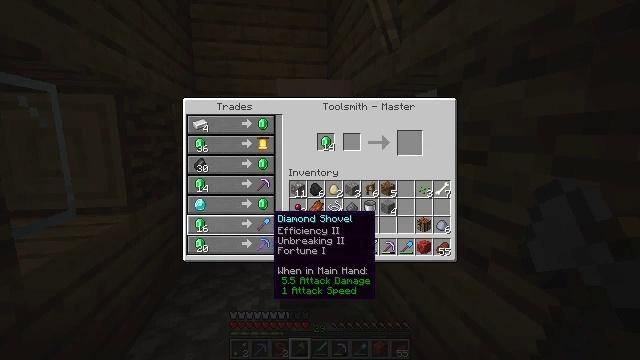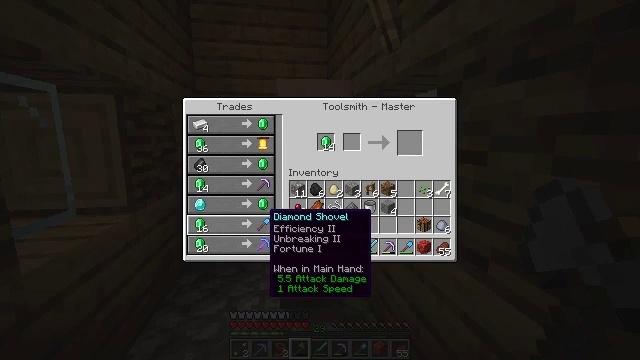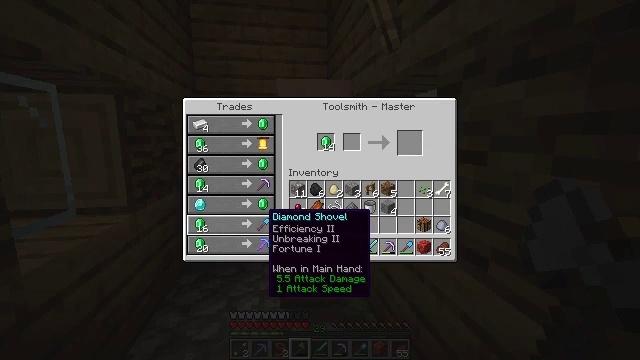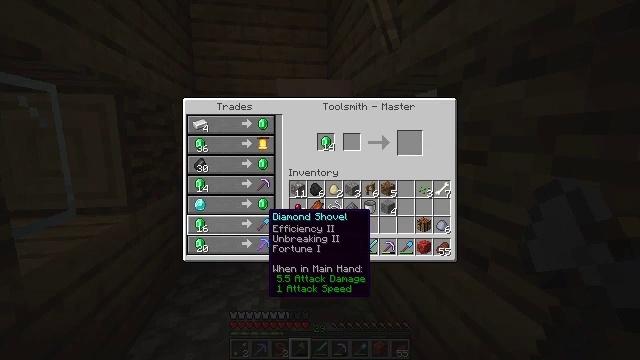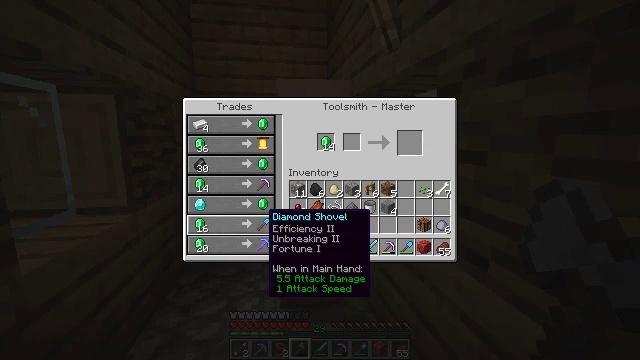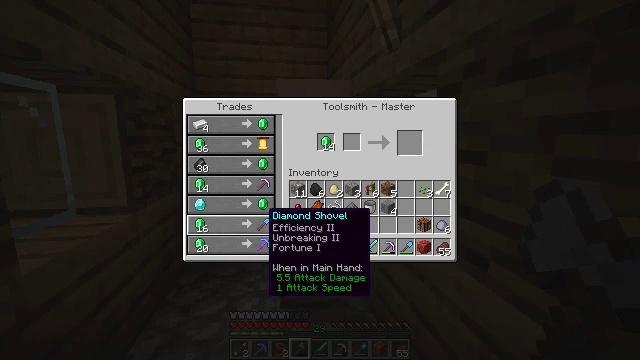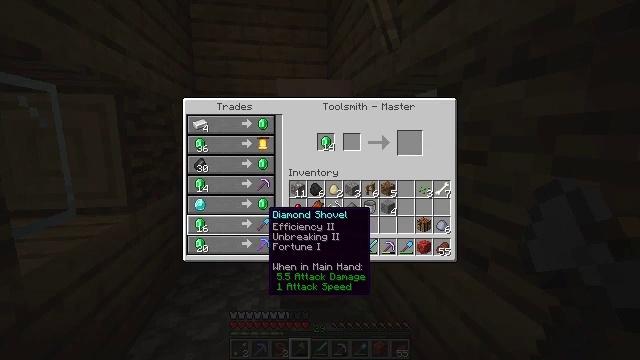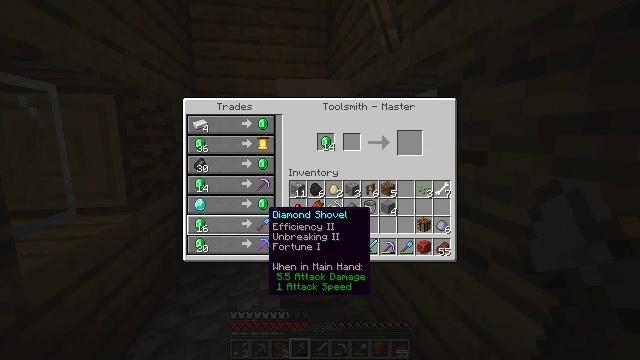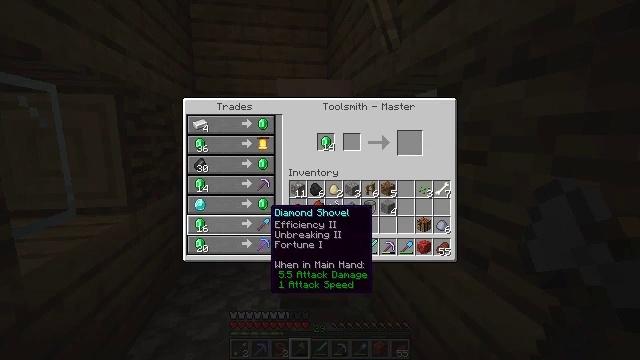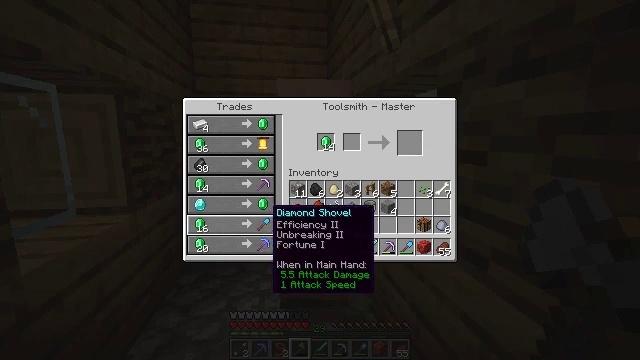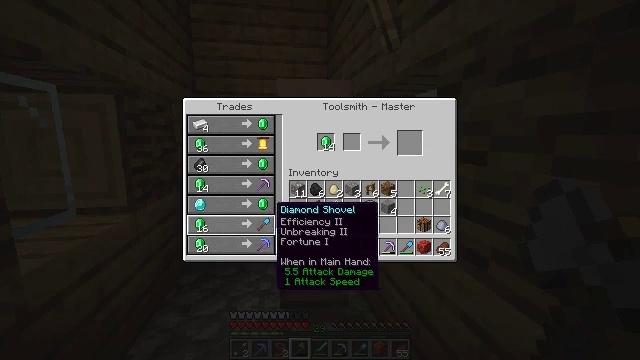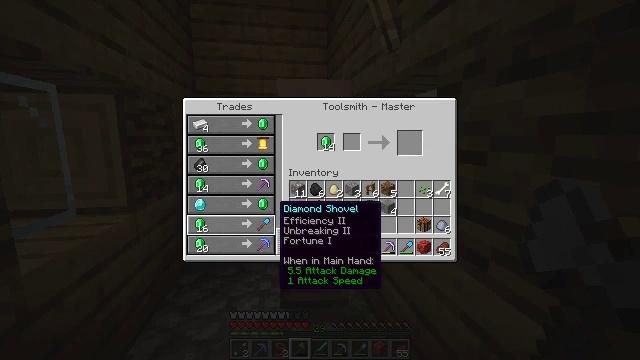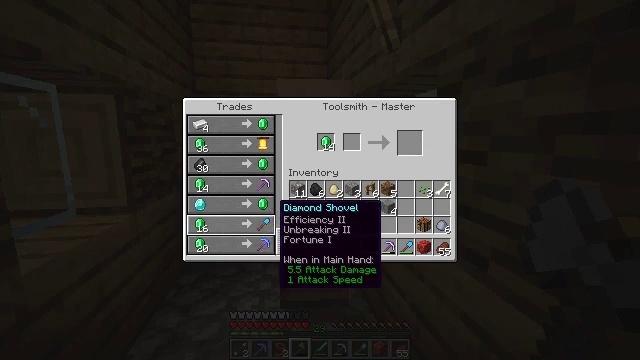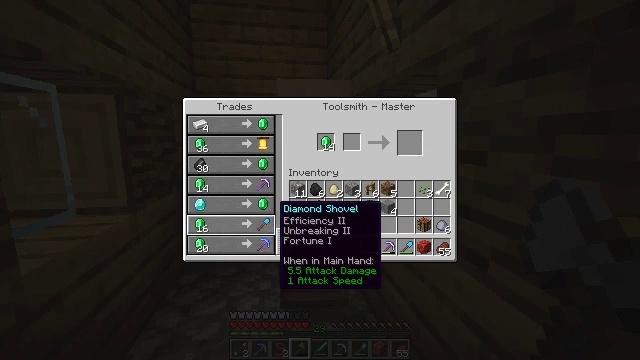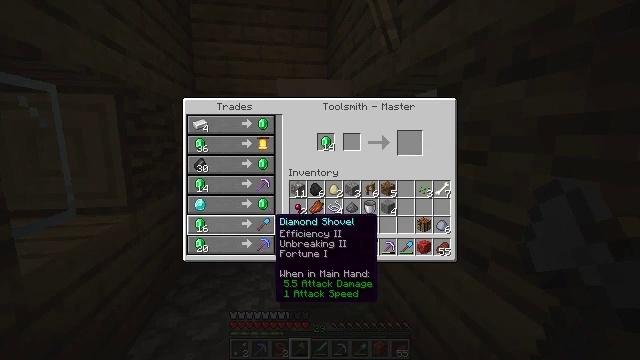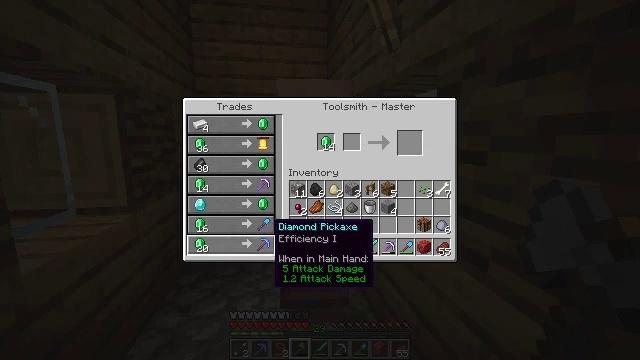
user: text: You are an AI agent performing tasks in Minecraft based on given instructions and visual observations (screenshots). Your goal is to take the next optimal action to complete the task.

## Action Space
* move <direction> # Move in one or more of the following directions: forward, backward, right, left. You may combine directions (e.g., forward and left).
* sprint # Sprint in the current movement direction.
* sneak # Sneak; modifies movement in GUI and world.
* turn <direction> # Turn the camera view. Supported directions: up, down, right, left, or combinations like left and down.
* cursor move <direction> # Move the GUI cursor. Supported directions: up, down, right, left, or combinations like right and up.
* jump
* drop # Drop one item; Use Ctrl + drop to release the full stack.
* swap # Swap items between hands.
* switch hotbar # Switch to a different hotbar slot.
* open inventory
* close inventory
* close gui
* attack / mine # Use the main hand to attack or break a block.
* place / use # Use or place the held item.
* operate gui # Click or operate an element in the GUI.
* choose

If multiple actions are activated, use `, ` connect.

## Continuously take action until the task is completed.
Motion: motion action
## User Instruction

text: Remove a lead from the inventory.
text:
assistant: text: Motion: no_op
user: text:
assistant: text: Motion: no_op
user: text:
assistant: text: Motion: no_op
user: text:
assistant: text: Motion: no_op
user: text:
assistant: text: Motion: no_op
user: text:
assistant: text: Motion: no_op
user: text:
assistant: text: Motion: no_op
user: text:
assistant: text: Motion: no_op
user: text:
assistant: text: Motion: no_op
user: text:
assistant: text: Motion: no_op
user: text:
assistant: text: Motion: no_op
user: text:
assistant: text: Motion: no_op
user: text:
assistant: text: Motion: no_op
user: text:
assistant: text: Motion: cursor move down
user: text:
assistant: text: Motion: no_op
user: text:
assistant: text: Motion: no_op
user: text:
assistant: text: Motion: no_op
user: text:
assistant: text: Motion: no_op
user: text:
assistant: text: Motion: no_op
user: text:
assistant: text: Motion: no_op
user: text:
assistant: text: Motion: no_op
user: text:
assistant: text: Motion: no_op
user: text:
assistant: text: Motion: no_op
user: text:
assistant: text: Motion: no_op
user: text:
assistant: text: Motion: no_op
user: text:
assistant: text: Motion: no_op
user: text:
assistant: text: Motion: no_op
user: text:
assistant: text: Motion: no_op
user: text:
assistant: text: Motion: no_op
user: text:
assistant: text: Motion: no_op